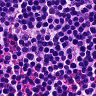
Metastatic tissue present: no